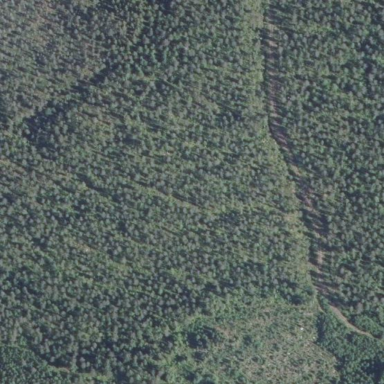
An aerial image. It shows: Woodland with needle-leaved trees.